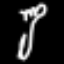
Label: fork